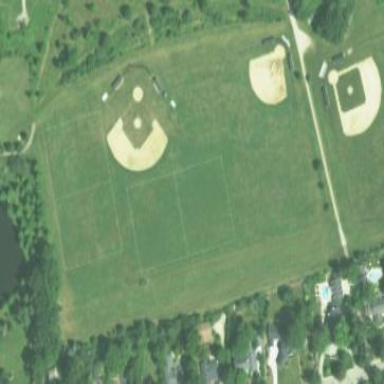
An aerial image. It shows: Field hockey pitch where players can enjoy the sport.